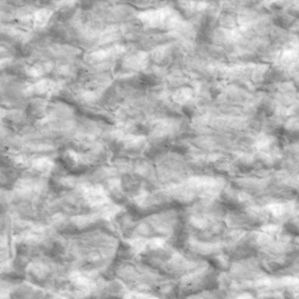
Label: non_frost